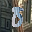
Label: 8